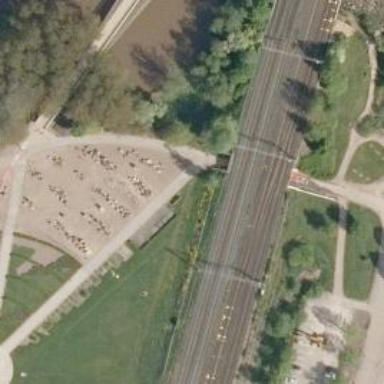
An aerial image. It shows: Railway with continuous electrified contact lines.